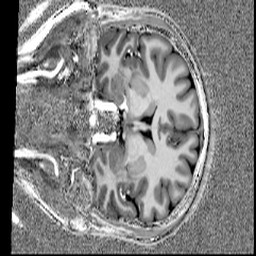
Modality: UNIT1
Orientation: coronal
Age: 35
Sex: female
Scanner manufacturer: siemens
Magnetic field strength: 7 T
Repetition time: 4.3 s
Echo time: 0.00227 s